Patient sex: F
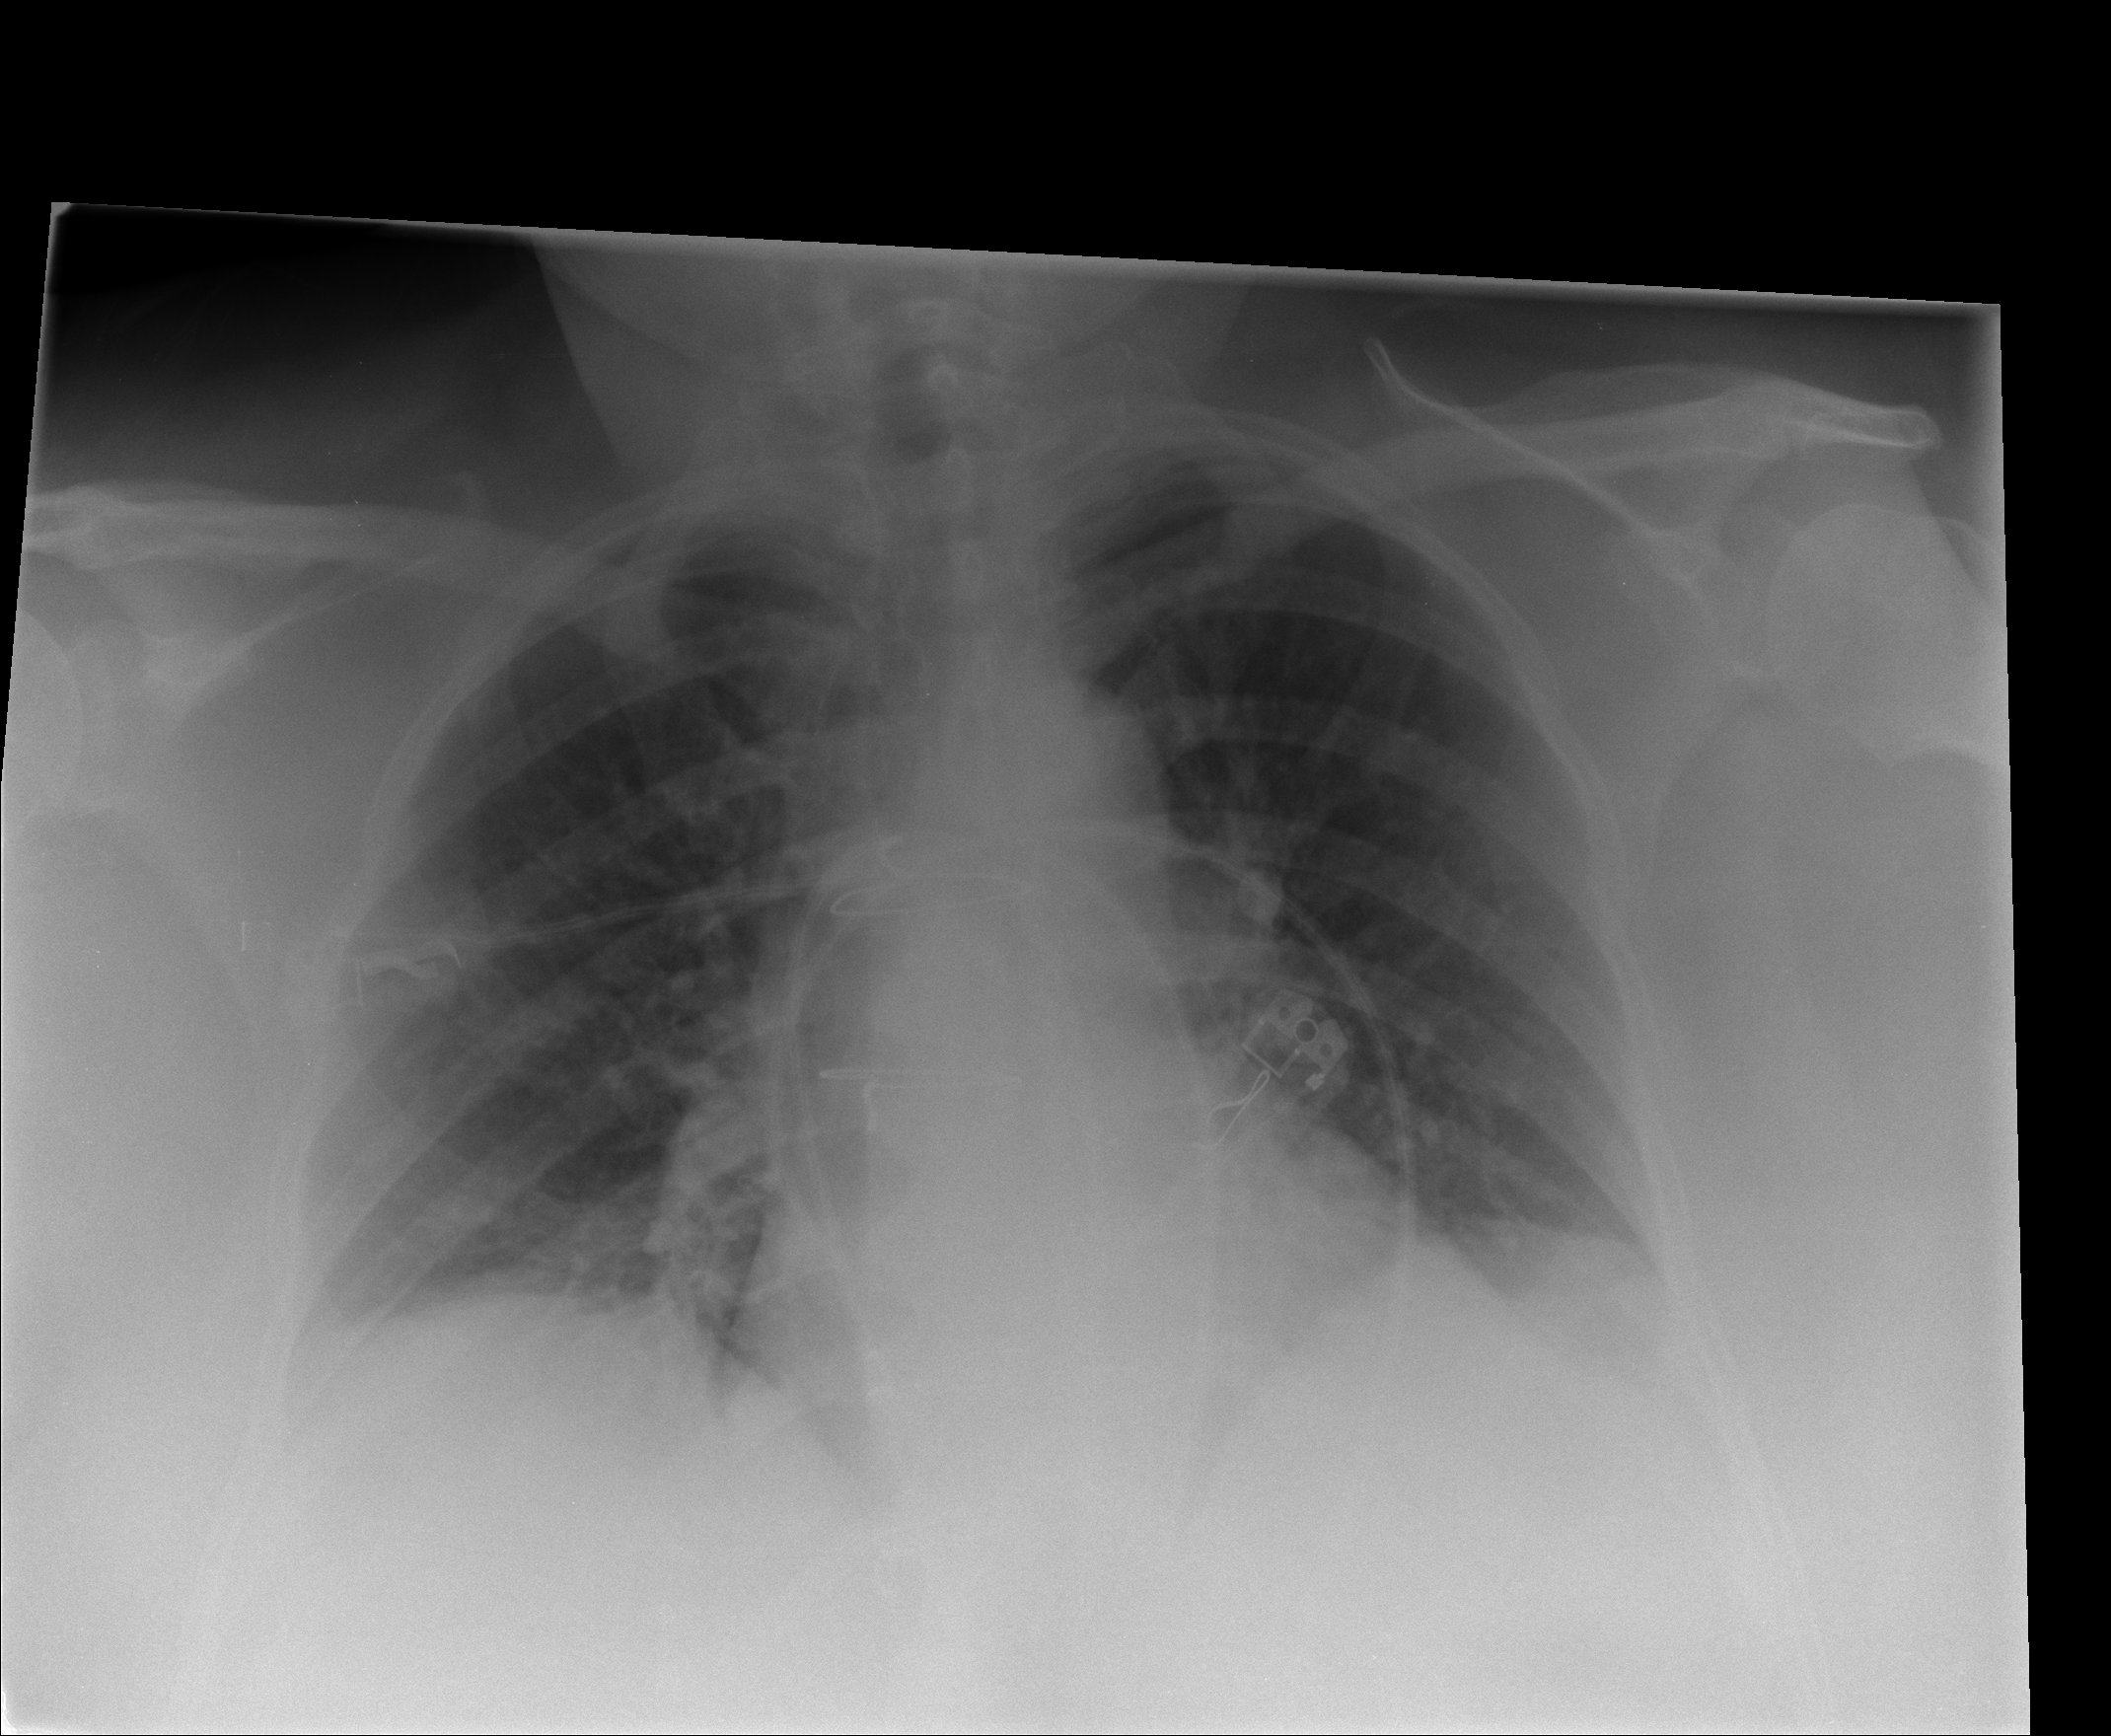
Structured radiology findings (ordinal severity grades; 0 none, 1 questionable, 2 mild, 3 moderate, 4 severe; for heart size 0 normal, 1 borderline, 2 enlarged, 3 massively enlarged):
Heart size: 2
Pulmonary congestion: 2
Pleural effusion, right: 0
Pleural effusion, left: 0
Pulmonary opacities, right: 1
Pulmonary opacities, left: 0
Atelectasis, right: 0
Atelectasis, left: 0